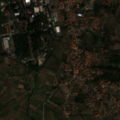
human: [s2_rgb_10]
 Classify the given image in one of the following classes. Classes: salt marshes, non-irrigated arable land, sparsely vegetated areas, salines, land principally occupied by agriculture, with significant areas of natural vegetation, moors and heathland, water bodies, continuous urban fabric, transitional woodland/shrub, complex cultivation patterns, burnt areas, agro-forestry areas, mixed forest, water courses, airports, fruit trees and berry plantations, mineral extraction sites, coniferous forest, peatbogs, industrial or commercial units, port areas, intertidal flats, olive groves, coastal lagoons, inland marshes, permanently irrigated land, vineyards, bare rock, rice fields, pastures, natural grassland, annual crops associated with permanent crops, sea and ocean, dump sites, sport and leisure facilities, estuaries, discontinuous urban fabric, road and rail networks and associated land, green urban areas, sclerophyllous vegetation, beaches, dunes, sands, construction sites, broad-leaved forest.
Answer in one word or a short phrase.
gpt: discontinuous urban fabric, industrial or commercial units, non-irrigated arable land, complex cultivation patterns, land principally occupied by agriculture, with significant areas of natural vegetation, transitional woodland/shrub